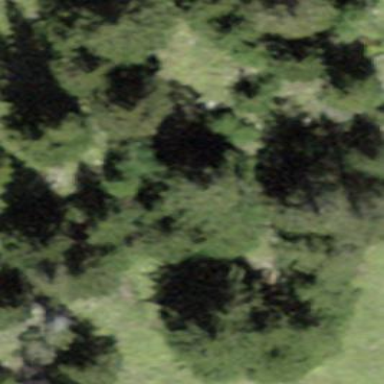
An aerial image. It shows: Forest area.